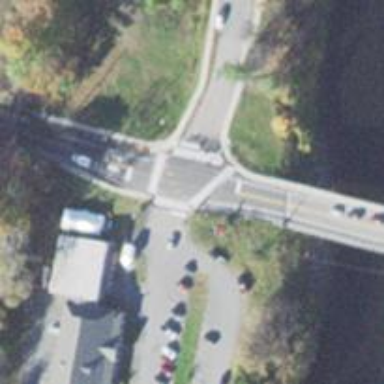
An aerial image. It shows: Marked footway crossing with zebra markings.